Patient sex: M
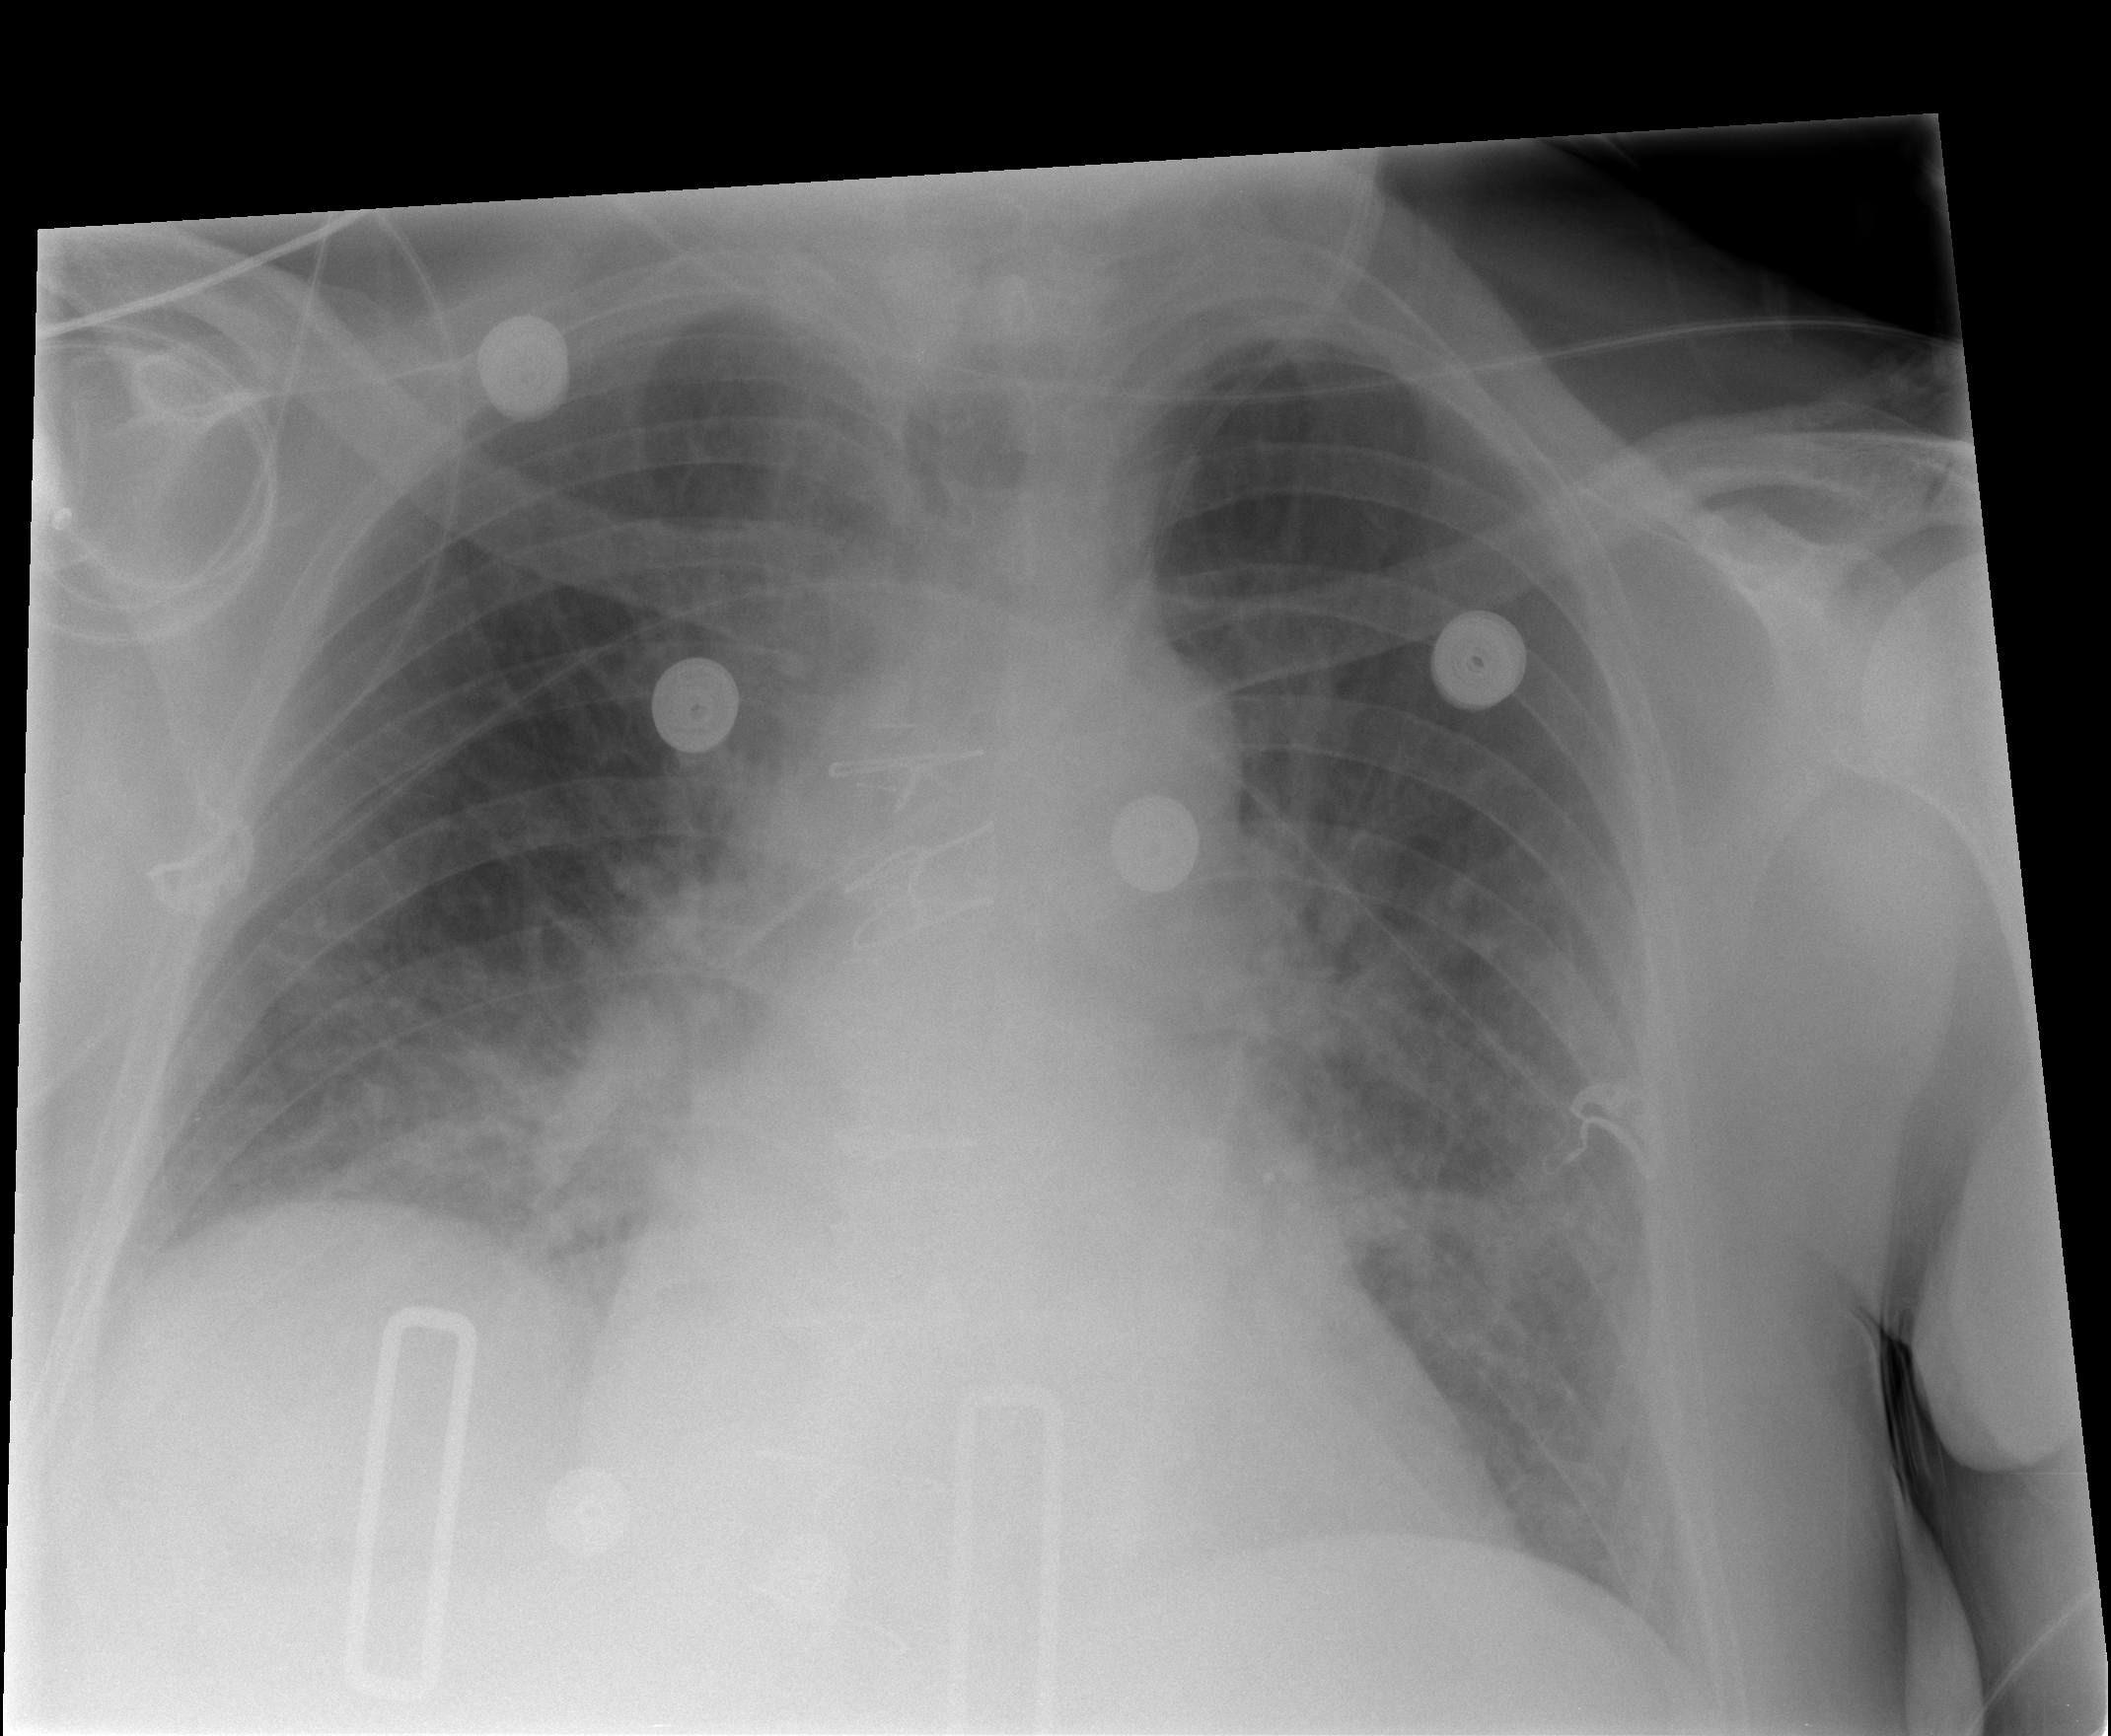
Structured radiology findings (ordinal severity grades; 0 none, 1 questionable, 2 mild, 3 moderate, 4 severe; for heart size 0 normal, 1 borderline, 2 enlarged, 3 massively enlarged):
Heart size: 0
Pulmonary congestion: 2
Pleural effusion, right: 1
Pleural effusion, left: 1
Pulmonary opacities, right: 3
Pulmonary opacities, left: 2
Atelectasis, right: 2
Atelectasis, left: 2